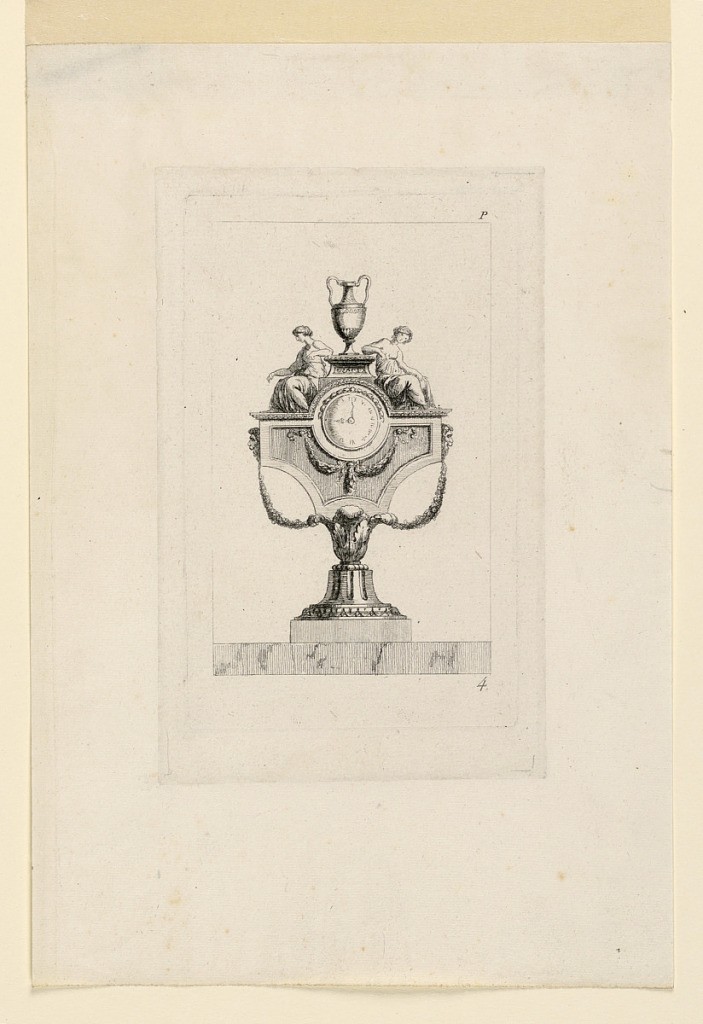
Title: Design for a Clock, from "Six Tables Grecques Pendules"
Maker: Juste-François Boucher, French, 1736 – 1782
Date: ca. 1780
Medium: Etching on paper
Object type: Print
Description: The dial is inserted in a piece of a kind of attic, upon which two seated girls flank a pedestal with a two-handled vase. A capital upside down and a calyx form the stand.